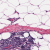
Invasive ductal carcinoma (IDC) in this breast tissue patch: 0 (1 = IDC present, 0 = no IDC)